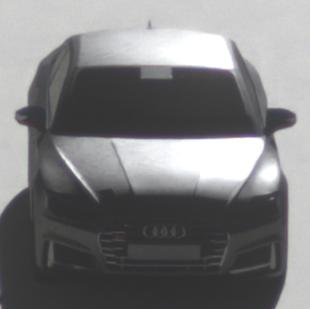
Make: Audi
Model: S5 Sportback
Detailed model: 8T Facelift
Model produced from: 2011
Model produced until: 2016
Doors: 5
Color: gray
Road condition: dry road
Daytime: morning or afternoon
Contrast: high contrast